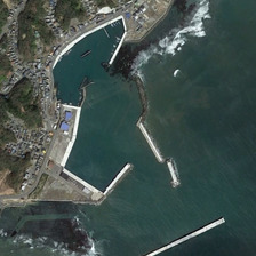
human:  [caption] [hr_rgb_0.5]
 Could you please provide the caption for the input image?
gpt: Ports and many trees.

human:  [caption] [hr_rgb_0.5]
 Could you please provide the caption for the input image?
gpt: The harbor and a lot of trees.

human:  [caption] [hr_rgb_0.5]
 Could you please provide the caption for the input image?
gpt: I carry a lot of traffic.

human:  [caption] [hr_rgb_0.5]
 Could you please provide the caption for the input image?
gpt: The harbor and a lot of trees.

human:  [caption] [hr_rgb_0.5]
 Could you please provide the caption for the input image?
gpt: The harbor and a lot of trees.